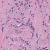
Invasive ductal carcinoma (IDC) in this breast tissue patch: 1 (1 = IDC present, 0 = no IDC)